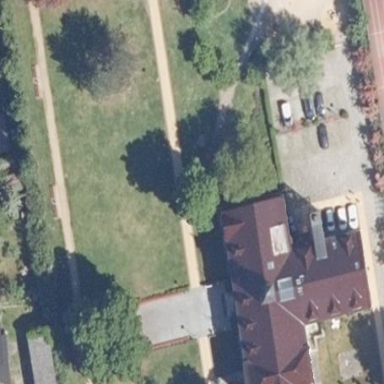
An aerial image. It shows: Park.